Question: I already post two question related this (plz refer this
<URL> but not getting answer ,finally i develop my own but getting stuck at some point .
I need to create lines between drawn area as you can see in image .for inner circle i used 'canvas.drawArc()' .for outer circle i used 'canvas.drawCircle()' and for middle lines i used 'canvas.drawBitmap()' method with differ angle .here inner and outer circle drawn properly but for middle arc ,only first two bitmap/arcs are drawn properly but remaining two are not in their exact position .
I used same code for drawing all bitmap/arcs but not getting exact output .I am getting stuck what is the exact problem.need help ,thanks in advance .
you can see my output
here..
Hear is my , in which i generate and set view .
'''
public void onCreate(Bundle savedInstanceState) {
super.onCreate(savedInstanceState);
setContentView(R.layout.activity_main);
lv1 = (LinearLayout) findViewById(R.id.linear);
matrix = new Matrix();
MyView myview = new MyView(this);
lv1.addView(myview);
}
'''
this is my that i want to generate.
'''
public class MyView extends View {
private Paint p ,paint,paint_text;
private int startX;
private int startY;
private int radius;
private ArrayList<Integer> colors;
private ArrayList<Float> values;
Bitmap bitmap;
Context mContext;
RectF rectF , rectF2 ;
public MyView(Context context) {
super(context);
mContext = context;
p = new Paint();
p.setAntiAlias(true);
colors = new ArrayList<Integer>();
values = new ArrayList<Float>();
Display display = getWindowManager().getDefaultDisplay();
width1 = display.getWidth();
height1 = display.getHeight();
startX = 0 ;
startY = 0;
radius = (int) (width1/2);
colors.add(Color.RED);
colors.add(Color.BLUE);
colors.add(Color.YELLOW);
colors.add(Color.GREEN);
values.add(8f);
values.add(2f);
values.add(4f);
values.add(2f);
}
'''
This is my method .
'''
protected void onDraw(Canvas canvas) {
super.onDraw(canvas);
float _angle1 = 0 ,_angle2 = 0 ,_angle3 = 0 , _angle4 =0;
Bitmap myBitmap1 = BitmapFactory.decodeResource(getResources(),R.drawable.saperate_line);
bitmap = Bitmap.createBitmap(canvas.getWidth(), canvas.getHeight(), Bitmap.Config.ARGB_8888);
Canvas c = new Canvas(bitmap);
float offset = 0;
float angle = (float) 5.60 ;
matrix.reset();
canvas.translate(0,canvas.getHeight()); //reset where 0,0 is located
canvas.scale(1,-1); // for scaling
rectF = new RectF();
rectF.set(-(getStartX() + getRadius()), -(getStartY() + getRadius()), getStartX() + getRadius(),getStartY() + getRadius());
//for creating outer circle using canvas.drawCircle-----------
paint = new Paint();
paint.setColor(Color.GREEN);
paint.setStrokeWidth(2);
paint.setStyle(Paint.Style.STROKE);
canvas.drawCircle(0, 0, (float) (width1/(1.4)), paint);
//for creating inner circle using canvas.drawArc-----------
for (int i = 0; i < values.size(); i++) {
p.setColor(colors.get(i));
if (i == 0) {
canvas.drawArc(rectF, offset, values.get(i) * angle, true, p);
_angle1 = ((offset+(values.get(i) * angle)))/2;
matrix.postRotate(_angle1);
canvas.drawBitmap(myBitmap1, matrix, null);
}
if(i == 1){
canvas.drawArc(rectF, offset, values.get(i) * angle, true, p);
_angle2 = ((offset + (values.get(i) * angle)))/2;
matrix.postRotate(_angle2);
canvas.drawBitmap(myBitmap1, matrix, null);
}
if(i == 2){
canvas.drawArc(rectF, offset, values.get(i) * angle, true, p);
_angle3 = ((offset + (values.get(i) * angle)))/2;
// _angle3 = (offset + angle);
matrix.postRotate(_angle3);
canvas.drawBitmap(myBitmap1, matrix, null);
}
if (i == 3){
canvas.drawArc(rectF, offset, values.get(i) * angle, true, p);
_angle4 = ((offset + (values.get(i) * angle)))/2;
matrix.postRotate(_angle4);
canvas.drawBitmap(myBitmap1, matrix, null);
}
offset += (values.get(i) * angle);
Log.e("new offset :: ","****************************"+offset);
}
canvas.save();
}
'''
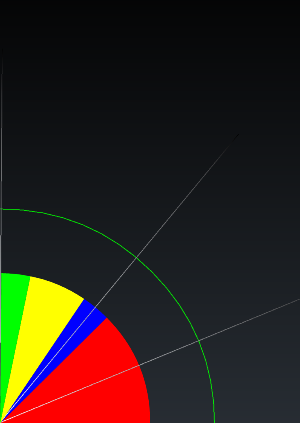
Answer: Thanks to every one.
finally i did it using replacing this stuff <URL>
'''
matrix.postRotate(_angle1);
canvas.drawBitmap(myBitmap1, matrix, null);
'''
with this
'''
Matrix matrix1 = new Matrix();
matrix1.setRotate(_angle1, 0, 0);
canvas.drawBitmap(myBitmap1, matrix1, null);
'''
here ,first you should change the value like this ,
'''
float myAngle = 0;
myAngle = ((90 * values.get(i)) / 16);
'''